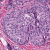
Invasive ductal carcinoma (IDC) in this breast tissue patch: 1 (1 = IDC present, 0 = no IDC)